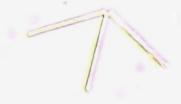
Label: Thalassionema